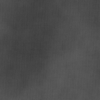
Label: dusty